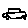
Label: car